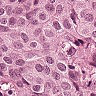
Metastatic tissue present: yes